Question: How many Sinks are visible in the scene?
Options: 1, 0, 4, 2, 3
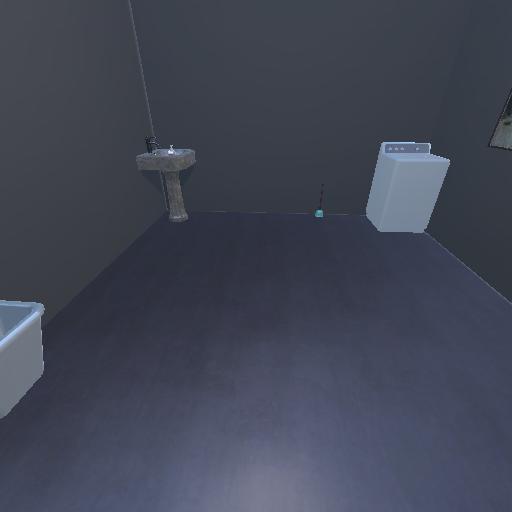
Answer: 1